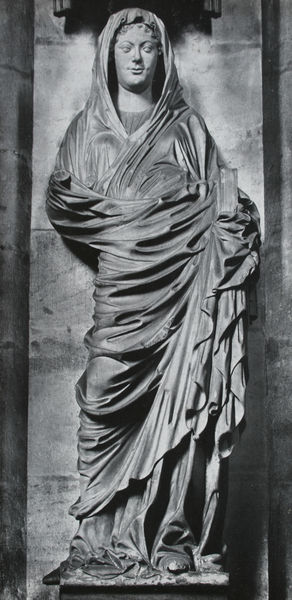
Titel: Maria
Standort: Bamberg
Institution: Dom
Schlagwörter: kopf, mann, schatten, umhang, frau, grau, haar, hell, hintergrund, holz, kleid, licht, marmor, mund, nase, pfeiler, schwarz, stirn, weiss, blick, schleier, tuch, hemd, arme, augen, bibel, falten, gesicht, kleidung, sockel, stehen, stein, hals, kirche, figur, gewand, haare, mantel, reich, stoff, frontal, gotik, kinn, lippen, locken, schulter, skulptur, statue, lächeln, bein, füße, vorsprung, falte, kopftuch, detail, grübchen, brauen, büste, tusch, draperie, muse, faltenwurf, plastik, podest, zehen, foto, fotografie, nische, antike, buch, schwarz-weiss, dieb, stand, personifikation, bekleidung, kathedrale, photo, ganzfigur, drappiert, geblendet, gotisch, mauern, toga, mittelalter, mönch, baldachin, heiliger, gelehrter, gewändefigur, heilige, verhüllt, madonna, fotographie, weise, attribut, kapuze, kirhce, bauplastik, jesus, gewände, religion, nischenfigur, sucher, s-form, weisheit, platik, buc, faltenwurd, holzschnitzerei, naumburg, plasik, bible, bamberg, belesen, verschlagen, gotischer knick, e, 1215, lippen augen, poddest, bekesen, covered, antikr, statue toga, god